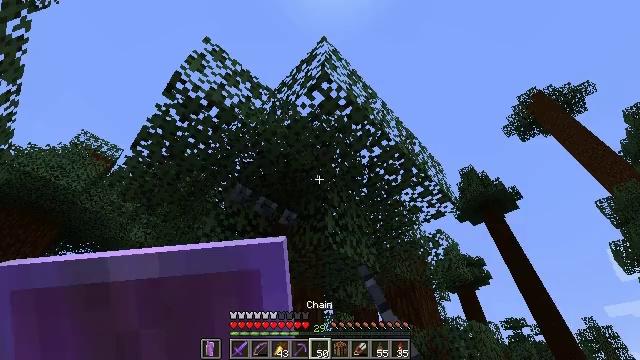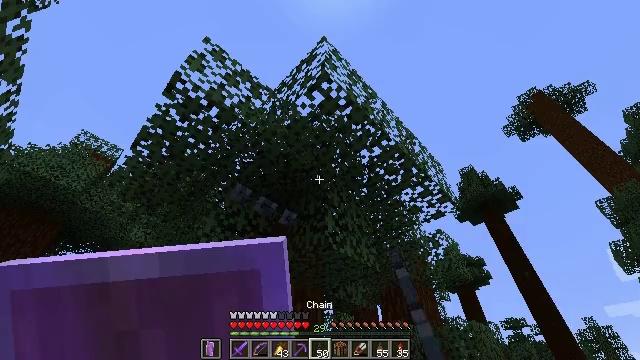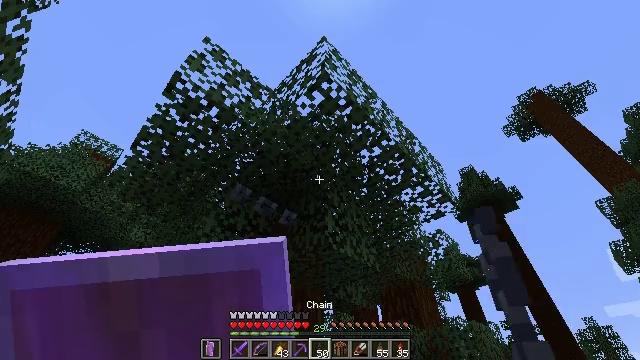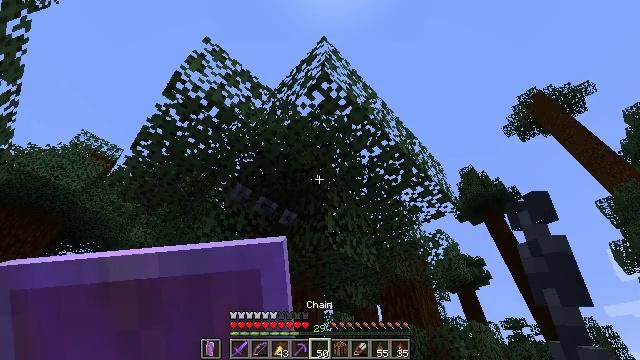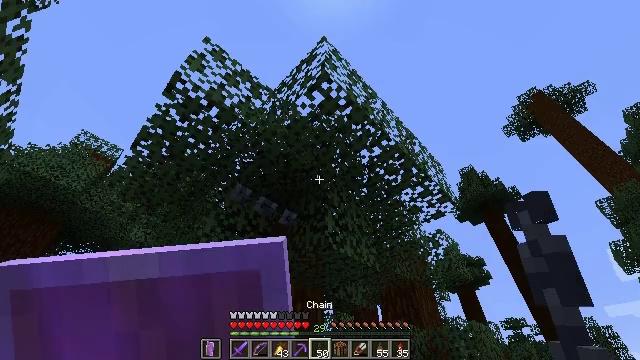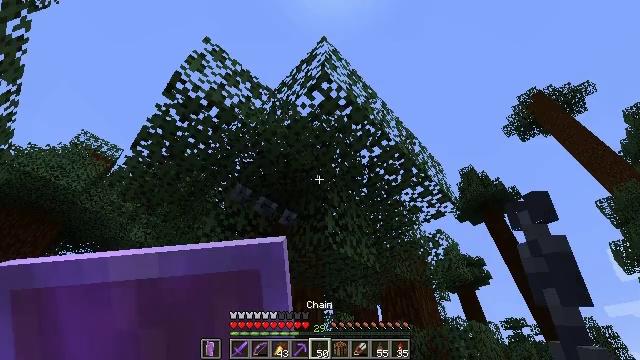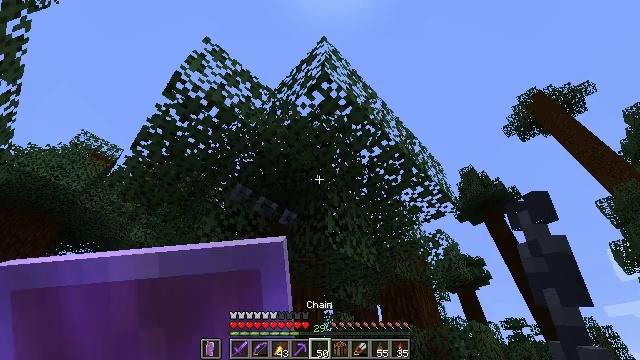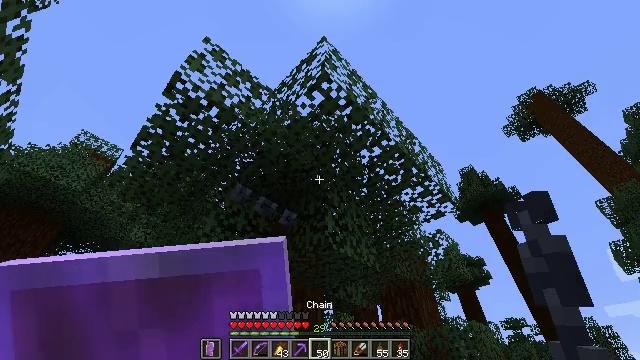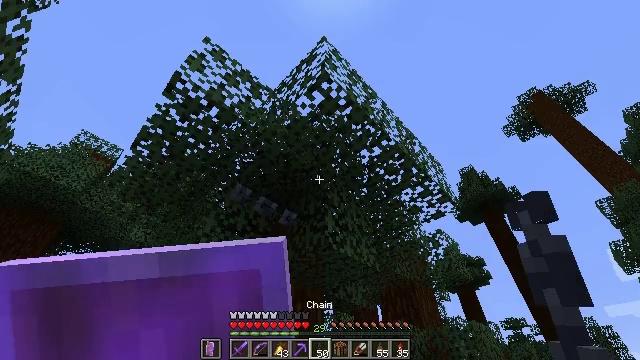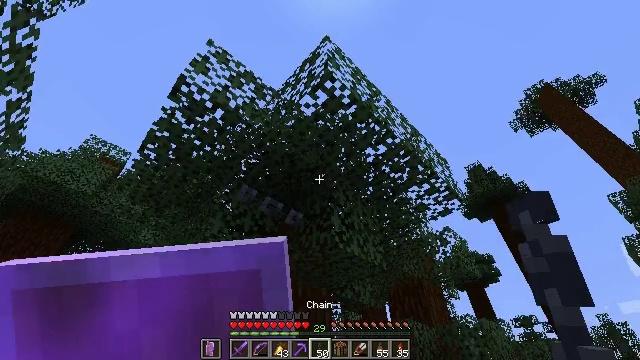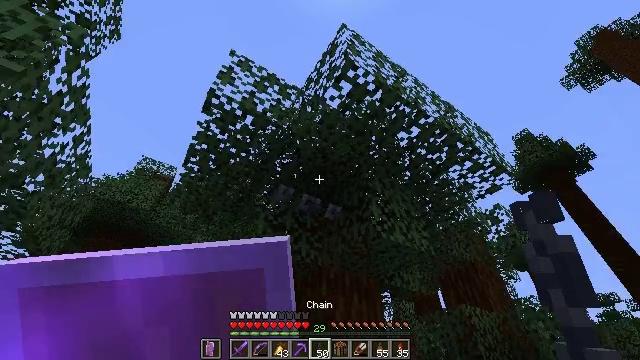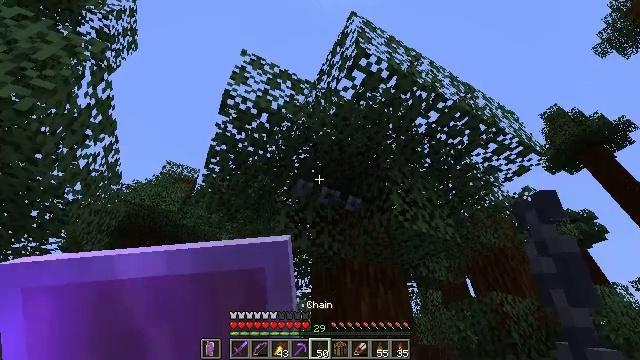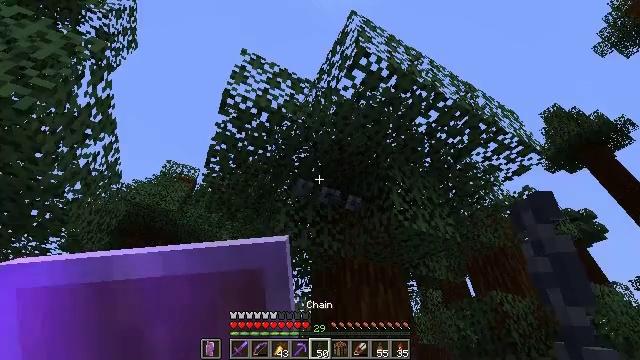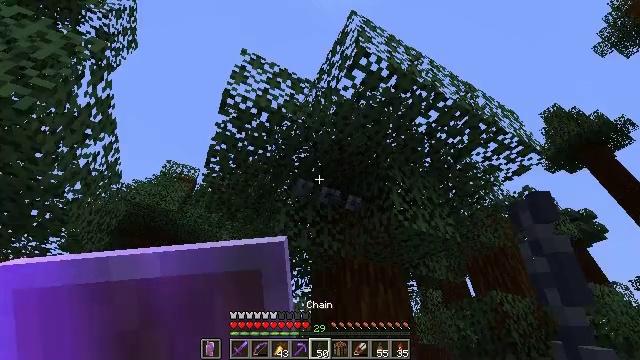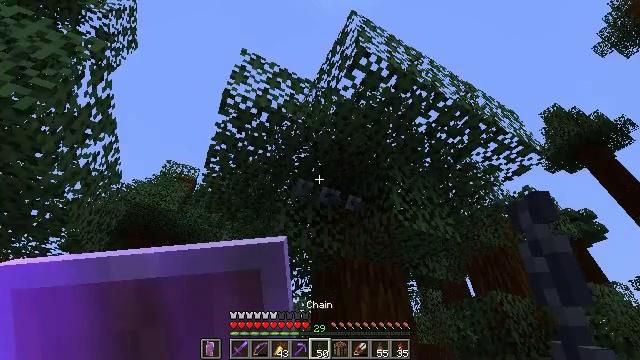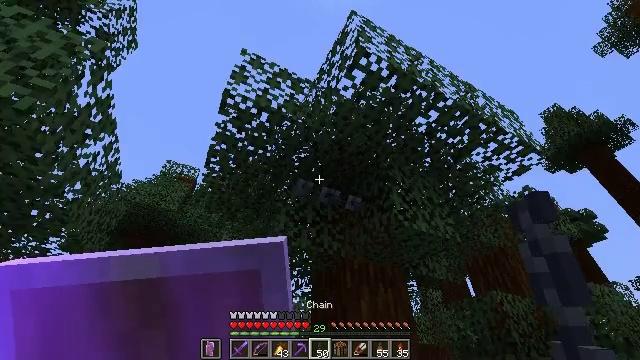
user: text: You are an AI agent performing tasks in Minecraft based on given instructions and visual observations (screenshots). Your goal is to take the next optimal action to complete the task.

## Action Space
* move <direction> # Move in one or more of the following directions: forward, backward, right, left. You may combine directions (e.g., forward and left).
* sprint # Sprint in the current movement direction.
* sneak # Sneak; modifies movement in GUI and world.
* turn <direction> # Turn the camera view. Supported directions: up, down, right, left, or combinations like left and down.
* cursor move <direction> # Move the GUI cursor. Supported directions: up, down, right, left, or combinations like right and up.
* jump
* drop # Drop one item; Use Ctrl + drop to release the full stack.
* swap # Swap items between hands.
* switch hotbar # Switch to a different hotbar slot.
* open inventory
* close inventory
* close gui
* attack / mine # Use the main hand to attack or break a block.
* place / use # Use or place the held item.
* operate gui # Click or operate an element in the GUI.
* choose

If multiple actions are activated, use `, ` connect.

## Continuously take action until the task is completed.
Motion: motion action
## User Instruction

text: Collect the chain into your inventory.
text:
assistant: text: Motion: no_op
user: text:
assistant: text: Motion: no_op
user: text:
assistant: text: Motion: no_op
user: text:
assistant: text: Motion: no_op
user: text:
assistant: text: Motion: no_op
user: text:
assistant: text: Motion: no_op
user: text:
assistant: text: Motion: no_op
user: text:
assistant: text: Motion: no_op
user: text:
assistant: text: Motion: turn left
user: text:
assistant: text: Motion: turn left and down
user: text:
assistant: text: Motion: turn left and down
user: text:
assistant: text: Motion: no_op
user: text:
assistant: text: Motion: no_op
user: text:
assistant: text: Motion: no_op
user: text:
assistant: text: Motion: no_op
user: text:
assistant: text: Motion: move forward
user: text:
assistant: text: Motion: move forward
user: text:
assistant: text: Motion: move forward
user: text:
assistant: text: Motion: move forward
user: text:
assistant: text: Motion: move forward
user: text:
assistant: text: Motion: no_op
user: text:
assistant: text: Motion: no_op
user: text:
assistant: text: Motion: turn up
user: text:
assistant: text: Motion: turn up
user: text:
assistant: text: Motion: turn up
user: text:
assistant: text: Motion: turn up
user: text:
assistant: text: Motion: turn up
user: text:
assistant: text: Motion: turn up
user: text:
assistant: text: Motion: no_op
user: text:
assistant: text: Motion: no_op